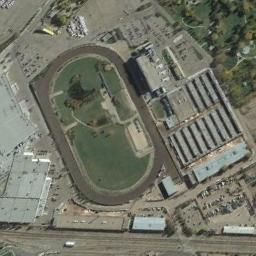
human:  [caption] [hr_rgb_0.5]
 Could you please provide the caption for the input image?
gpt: There are many buildings next to the ground track field .

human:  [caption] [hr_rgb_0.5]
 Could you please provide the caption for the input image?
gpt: The colors on both sides of the track are not symmetrical .

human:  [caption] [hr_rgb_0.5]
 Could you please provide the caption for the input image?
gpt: Track and field are next to buildings and parking lots .

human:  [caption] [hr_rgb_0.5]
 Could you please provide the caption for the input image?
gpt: The ground track field is surrounded by some buildings .

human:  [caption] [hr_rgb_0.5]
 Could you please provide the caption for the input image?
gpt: There are some buildings around the ground track filed with a brown track .